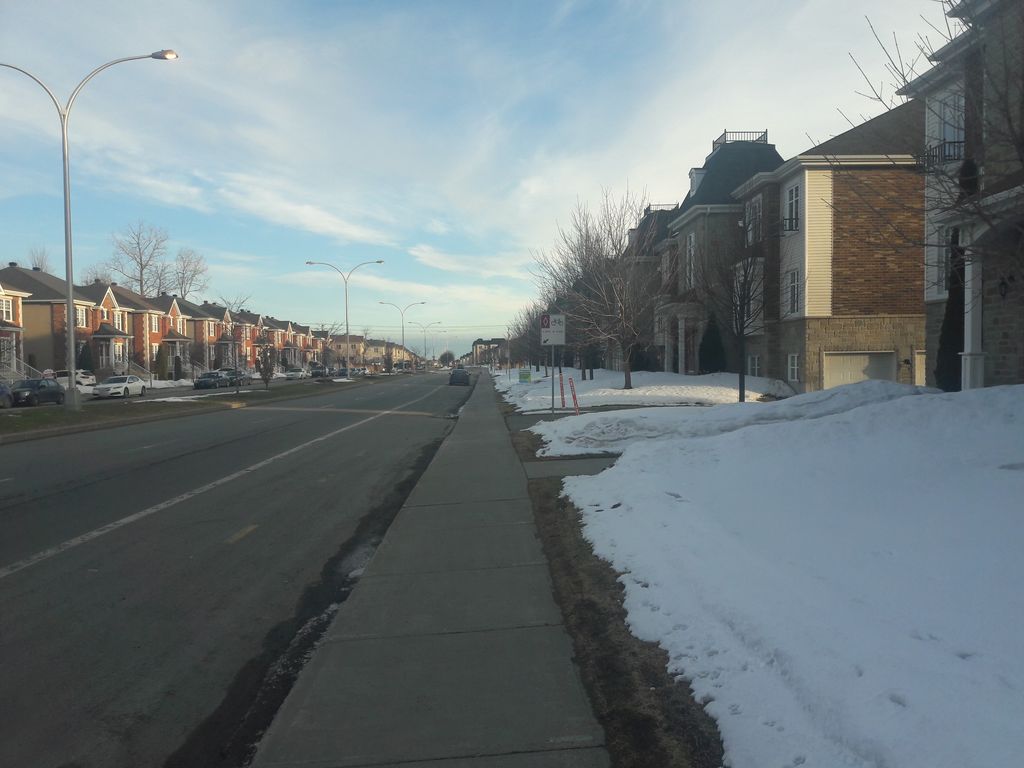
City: montreal